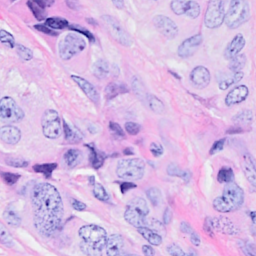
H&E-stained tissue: Breast